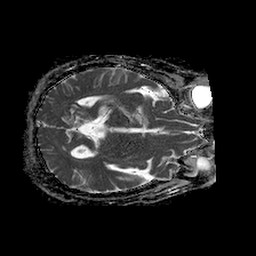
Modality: ADC
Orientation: axial
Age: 62
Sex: female
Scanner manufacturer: philips
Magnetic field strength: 1.5 T
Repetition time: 4.6 s
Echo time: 0.08515 s